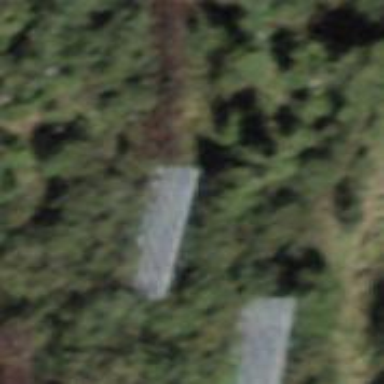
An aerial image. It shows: Structure designed for avalanche protection.